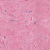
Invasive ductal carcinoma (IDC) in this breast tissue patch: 1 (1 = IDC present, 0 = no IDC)